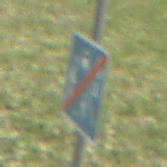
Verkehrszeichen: EndeVerkehrsberuhigterBereich
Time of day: MorningAfternoon
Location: Outdoor (Nature)
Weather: PartlyCloudy
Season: NotSpecified
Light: Natural